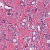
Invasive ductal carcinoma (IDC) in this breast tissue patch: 1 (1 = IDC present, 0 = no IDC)